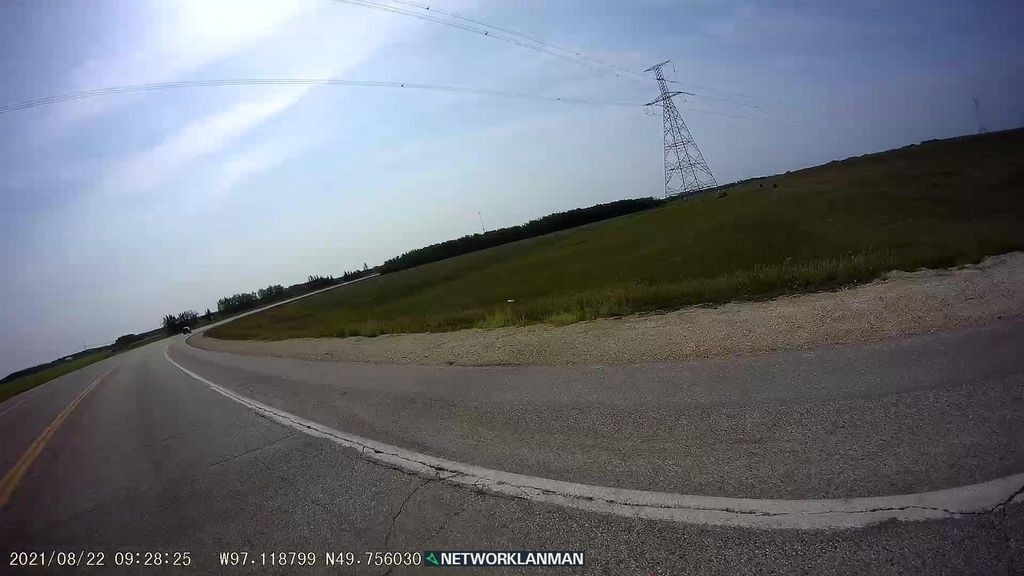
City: winnipeg